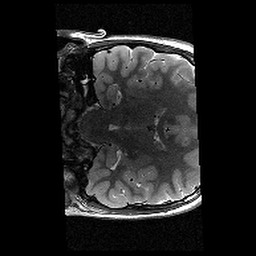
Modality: T2w
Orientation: coronal
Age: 13
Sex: female
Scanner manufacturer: siemens
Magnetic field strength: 3 T
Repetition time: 8.46 s
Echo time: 0.067 s